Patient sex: M
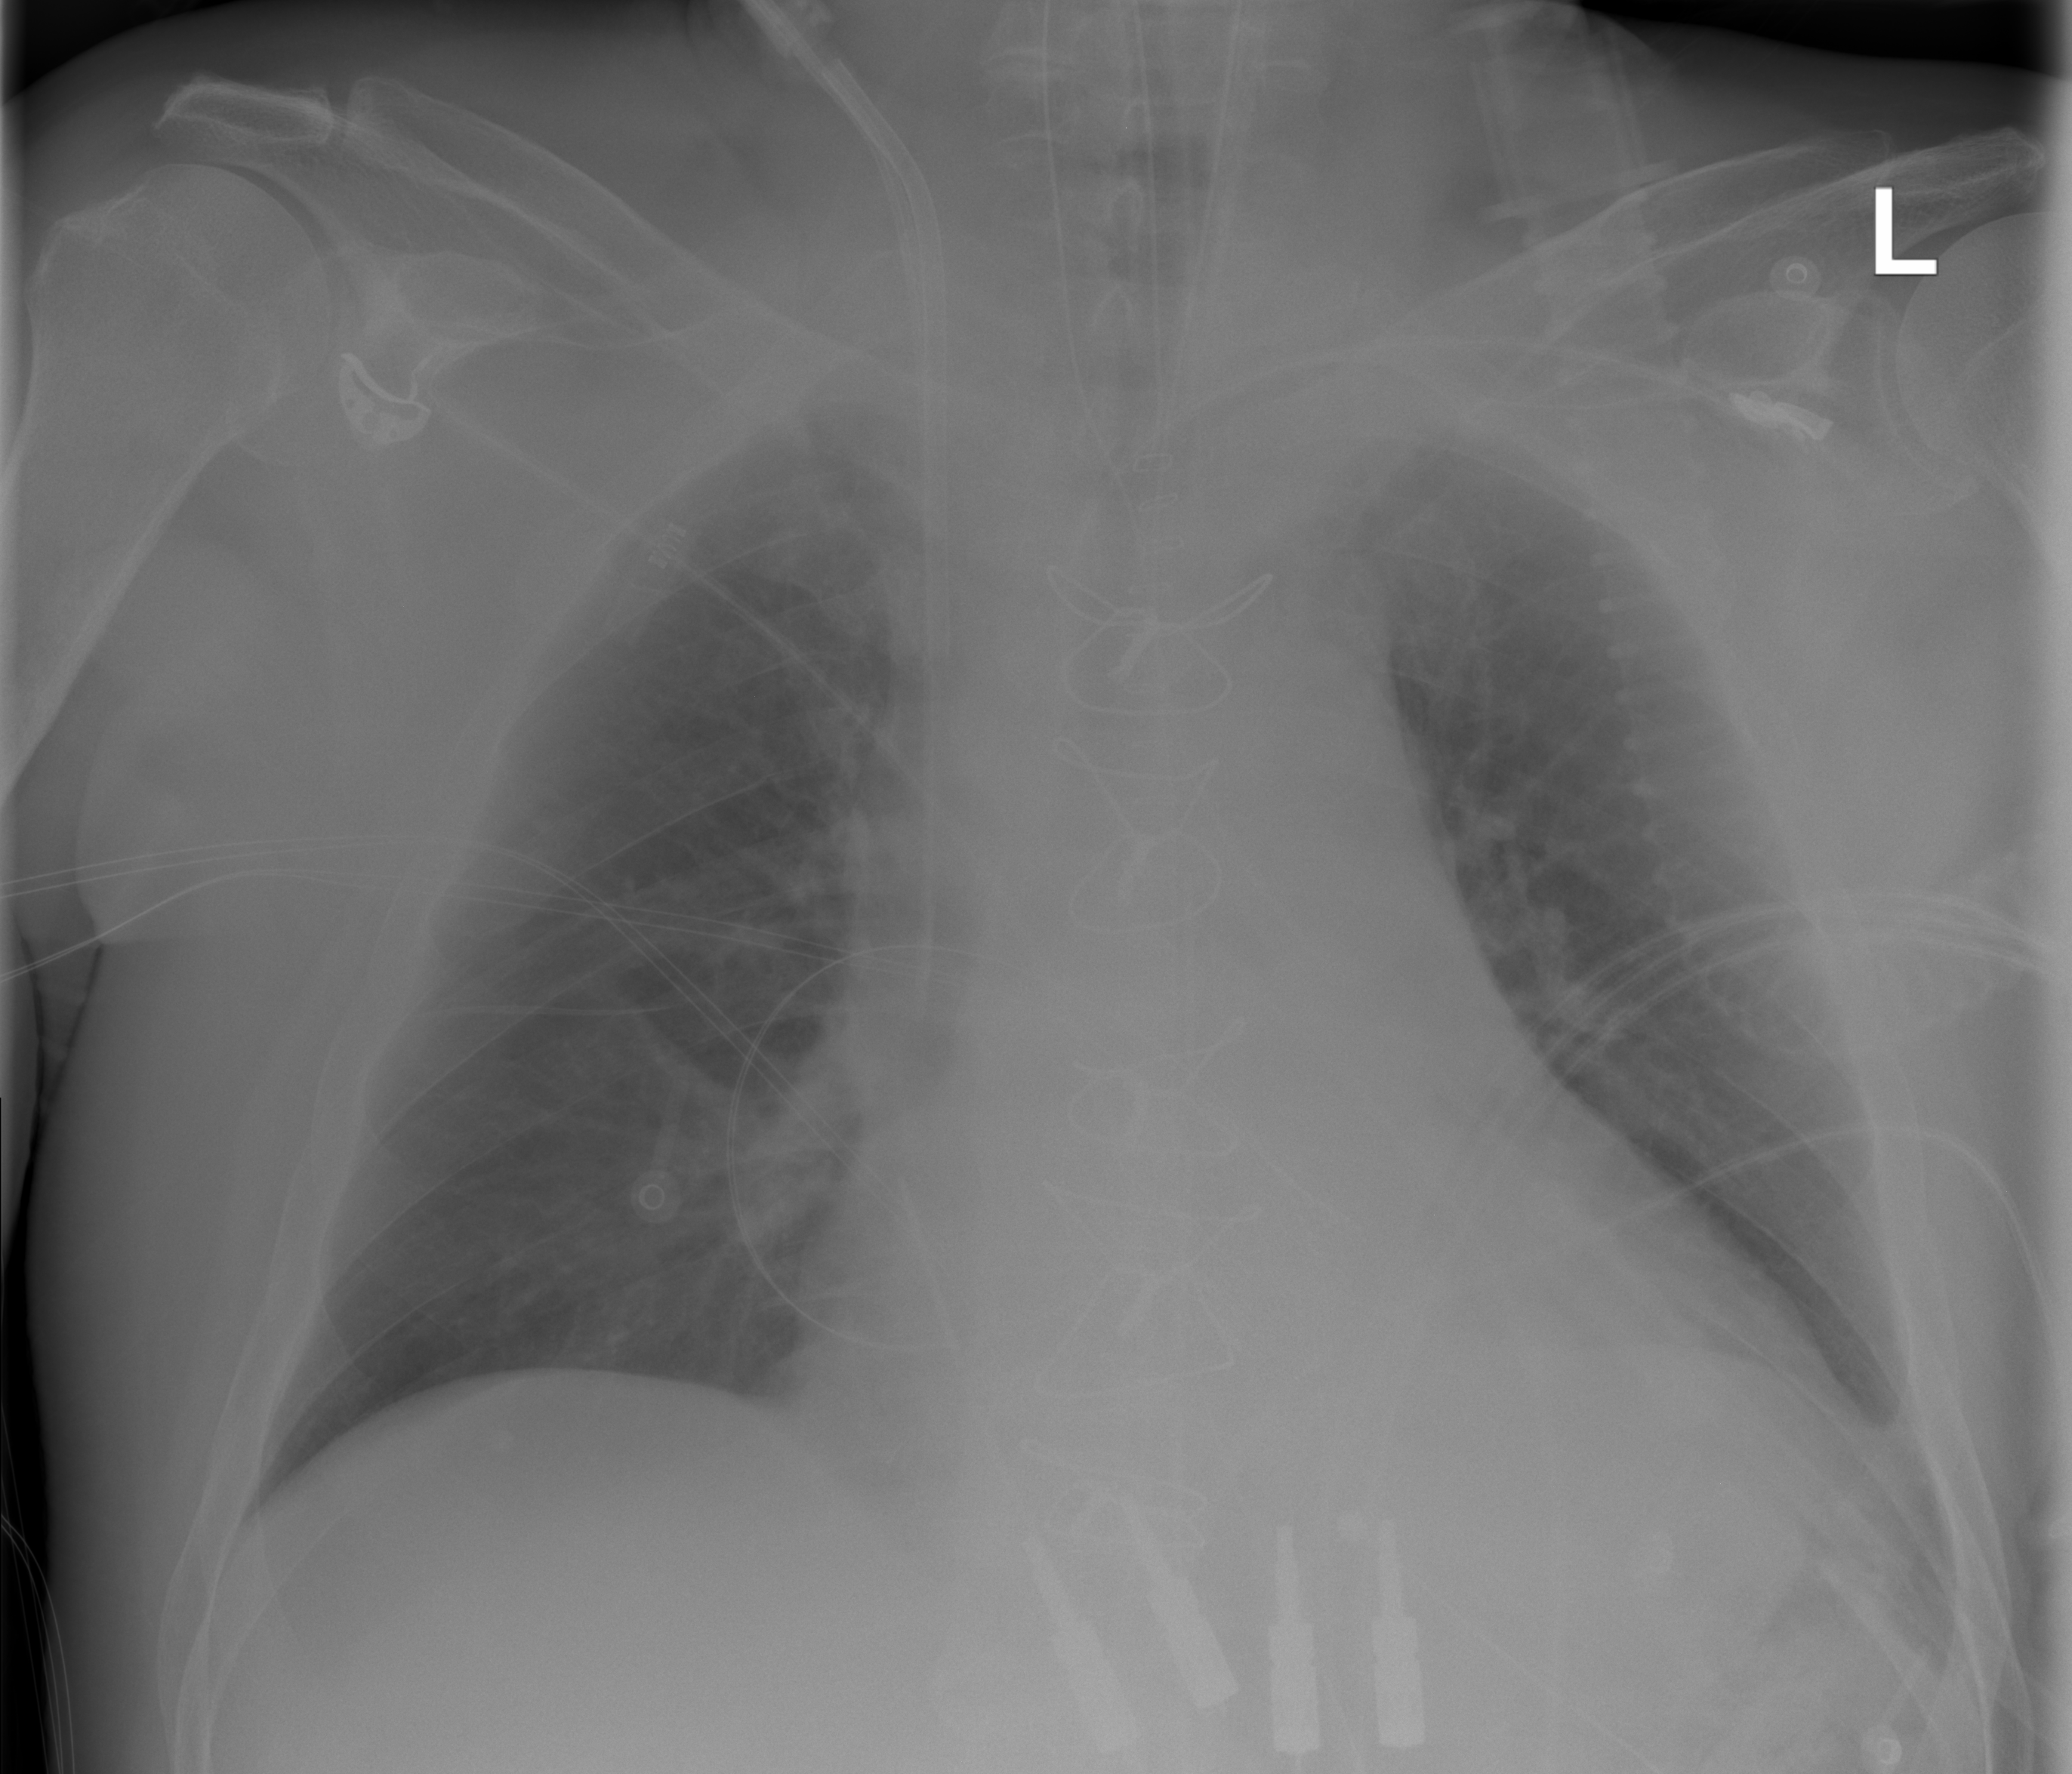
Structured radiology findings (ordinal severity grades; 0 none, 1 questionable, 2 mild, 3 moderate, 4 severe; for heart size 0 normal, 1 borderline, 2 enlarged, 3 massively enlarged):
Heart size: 2
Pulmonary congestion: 0
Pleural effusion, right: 0
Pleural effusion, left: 1
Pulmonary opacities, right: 0
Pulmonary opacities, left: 0
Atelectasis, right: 0
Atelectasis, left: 1